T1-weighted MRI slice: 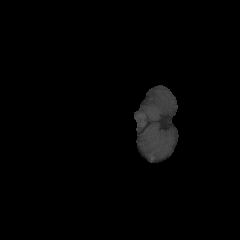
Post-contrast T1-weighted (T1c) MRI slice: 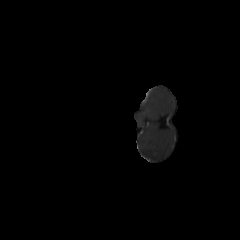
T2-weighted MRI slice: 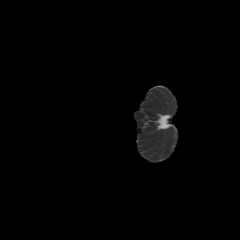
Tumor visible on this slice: no